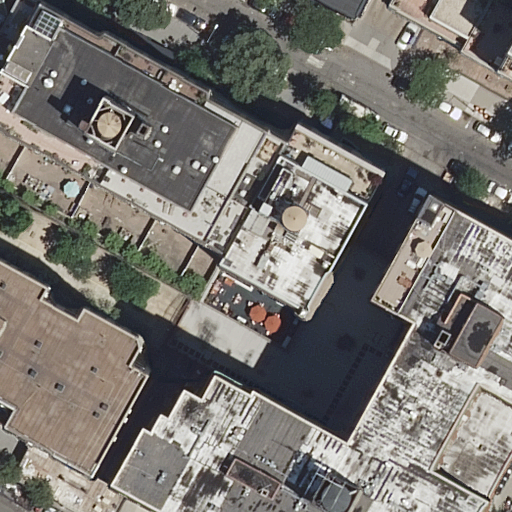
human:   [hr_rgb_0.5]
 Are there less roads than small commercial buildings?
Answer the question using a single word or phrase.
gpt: no

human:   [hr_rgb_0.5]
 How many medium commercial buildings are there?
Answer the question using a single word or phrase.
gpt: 0

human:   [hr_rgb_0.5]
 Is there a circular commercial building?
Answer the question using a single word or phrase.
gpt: no

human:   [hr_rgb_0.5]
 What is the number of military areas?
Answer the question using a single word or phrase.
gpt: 0

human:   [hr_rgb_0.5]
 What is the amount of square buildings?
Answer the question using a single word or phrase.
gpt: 0

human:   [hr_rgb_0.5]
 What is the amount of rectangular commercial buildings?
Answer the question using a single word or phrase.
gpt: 0

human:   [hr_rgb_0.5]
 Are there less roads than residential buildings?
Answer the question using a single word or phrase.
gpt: yes

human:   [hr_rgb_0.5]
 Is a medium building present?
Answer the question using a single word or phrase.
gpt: yes

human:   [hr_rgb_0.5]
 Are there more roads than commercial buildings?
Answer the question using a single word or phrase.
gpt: yes

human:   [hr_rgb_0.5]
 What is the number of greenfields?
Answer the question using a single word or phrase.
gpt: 0

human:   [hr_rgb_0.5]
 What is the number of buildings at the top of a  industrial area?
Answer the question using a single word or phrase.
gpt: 0

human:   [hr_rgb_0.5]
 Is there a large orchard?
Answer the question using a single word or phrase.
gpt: no

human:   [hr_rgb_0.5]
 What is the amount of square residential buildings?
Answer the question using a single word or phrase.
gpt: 0

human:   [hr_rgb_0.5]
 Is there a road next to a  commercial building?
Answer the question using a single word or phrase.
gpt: no

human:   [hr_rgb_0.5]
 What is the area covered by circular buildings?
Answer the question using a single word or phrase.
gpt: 0m2

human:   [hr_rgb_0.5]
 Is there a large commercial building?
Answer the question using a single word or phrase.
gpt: no

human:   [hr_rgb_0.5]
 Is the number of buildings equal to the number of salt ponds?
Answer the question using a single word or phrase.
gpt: no

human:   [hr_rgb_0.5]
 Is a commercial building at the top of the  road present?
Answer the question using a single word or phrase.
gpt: no

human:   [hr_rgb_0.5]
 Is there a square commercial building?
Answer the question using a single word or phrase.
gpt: no

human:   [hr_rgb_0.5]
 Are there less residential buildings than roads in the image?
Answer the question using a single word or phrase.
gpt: no

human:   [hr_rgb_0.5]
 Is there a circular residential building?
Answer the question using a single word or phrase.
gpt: no

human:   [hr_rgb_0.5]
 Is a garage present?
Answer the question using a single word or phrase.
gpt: no

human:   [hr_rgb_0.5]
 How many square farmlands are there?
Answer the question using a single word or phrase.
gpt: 0

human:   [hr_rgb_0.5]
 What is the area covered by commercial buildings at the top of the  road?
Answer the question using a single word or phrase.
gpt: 0m2

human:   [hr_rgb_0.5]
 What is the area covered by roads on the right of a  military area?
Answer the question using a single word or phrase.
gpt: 0m2

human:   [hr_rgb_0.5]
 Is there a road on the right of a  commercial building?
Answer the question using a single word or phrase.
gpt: no

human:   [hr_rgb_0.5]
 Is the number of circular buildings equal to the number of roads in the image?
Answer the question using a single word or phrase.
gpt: no

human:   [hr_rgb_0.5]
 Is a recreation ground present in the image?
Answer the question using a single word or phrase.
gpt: no

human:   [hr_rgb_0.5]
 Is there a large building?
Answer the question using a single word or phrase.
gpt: yes

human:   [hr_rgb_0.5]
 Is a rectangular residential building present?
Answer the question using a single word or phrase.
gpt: yes

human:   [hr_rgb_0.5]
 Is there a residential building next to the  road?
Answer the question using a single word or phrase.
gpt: yes

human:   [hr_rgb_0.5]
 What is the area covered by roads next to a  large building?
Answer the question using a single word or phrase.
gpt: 0m2

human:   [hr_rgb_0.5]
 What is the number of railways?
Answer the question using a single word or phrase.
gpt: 0

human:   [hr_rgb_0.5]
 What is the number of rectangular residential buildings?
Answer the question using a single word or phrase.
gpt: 2

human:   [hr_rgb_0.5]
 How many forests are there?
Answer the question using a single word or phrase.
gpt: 0

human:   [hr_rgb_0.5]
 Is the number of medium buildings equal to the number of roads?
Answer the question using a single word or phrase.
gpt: no